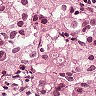
Metastatic tissue present: yes